Question: Using Python, I would like to print a line that will appear on the last line on the console the script is being ran from. For example, something like this:

Would this be able to be done?
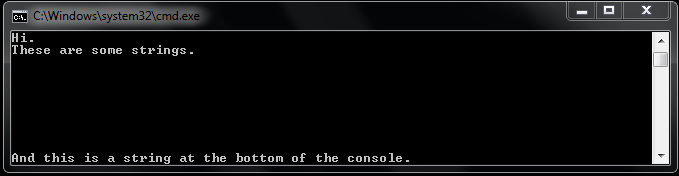
Answer: The easiest way is to use <URL>:
'''
import Console
c = Console.getconsole()
c.text(0, -1, 'And this is the string at the bottom of the console')
'''
By specifying '-1' for the second (line) argument you are addressing the last line of the console.
Because the 'Console' module only works on Windows, to get this to work on UNIX terminals as well, you should take a look at the <URL>; use the first on Windows, the latter on UNIX.